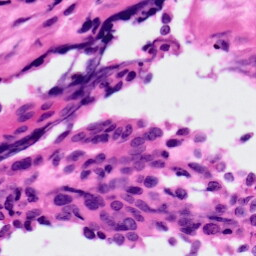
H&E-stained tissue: Ovarian